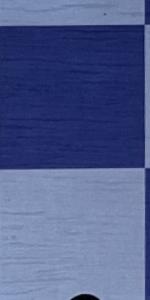
Label: Empty